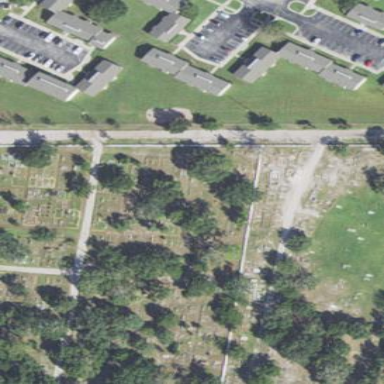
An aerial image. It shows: Cemetery.